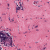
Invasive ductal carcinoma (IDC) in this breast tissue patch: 0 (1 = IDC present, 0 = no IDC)